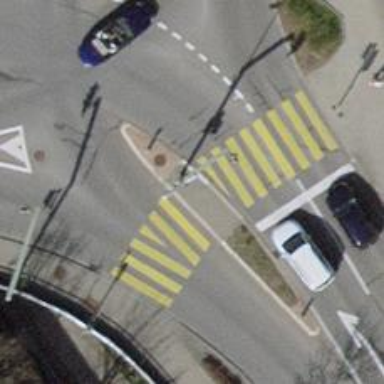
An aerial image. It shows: Crossing on the road with pedestrian island. The crossing has both traffic signals and is uncontrolled.